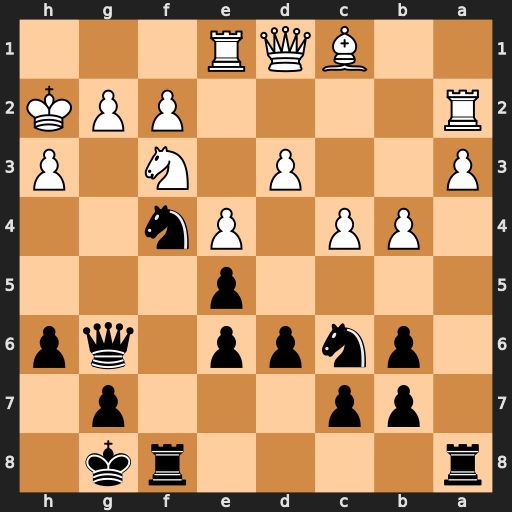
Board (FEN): r4rk1/1pp3p1/1pnpp1qp/4p3/1PP1Pn2/P2P1N1P/R4PPK/2BQR3
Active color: b
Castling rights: -
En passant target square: -
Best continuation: Qxg2#